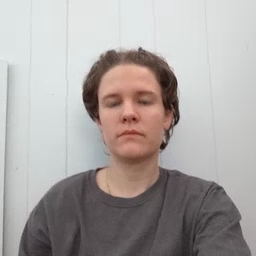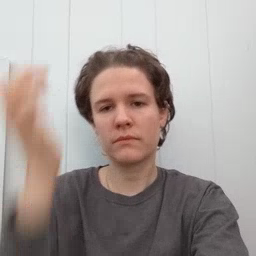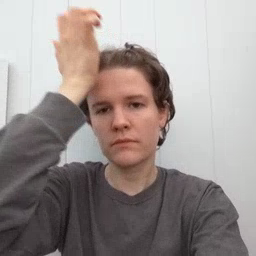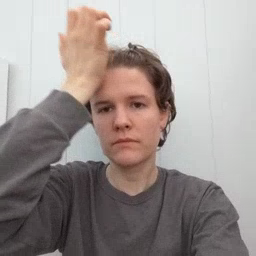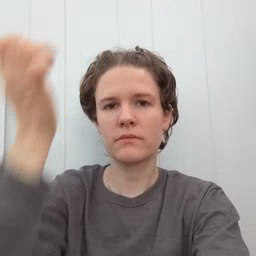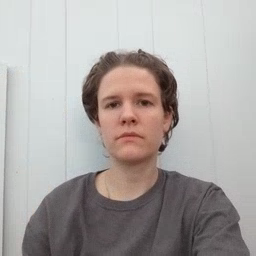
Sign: garbage